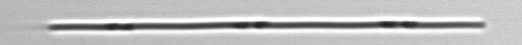
Label: Leptocylindrus